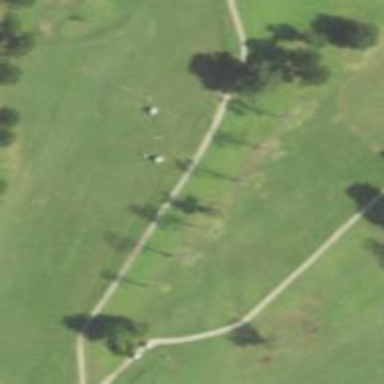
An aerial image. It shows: Golf hole.